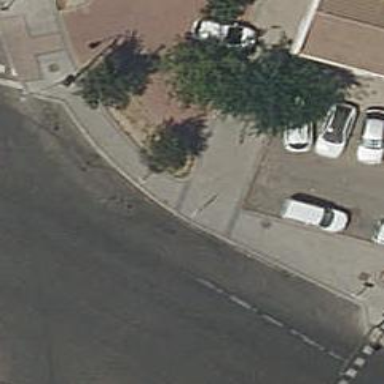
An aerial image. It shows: Taxi stand.